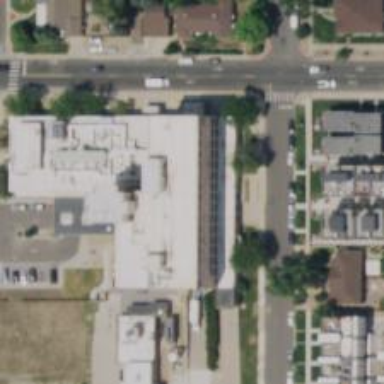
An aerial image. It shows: Healthcare clinic is depicted in the image.